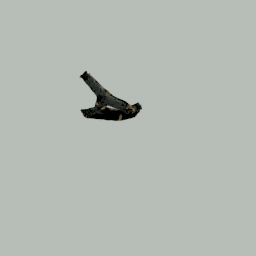
Label: nature